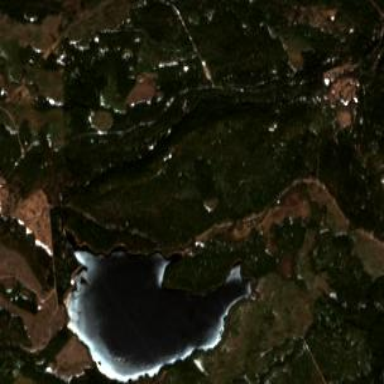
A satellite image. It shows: Serene lake.